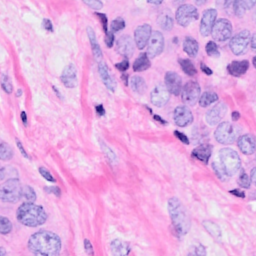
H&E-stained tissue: Breast